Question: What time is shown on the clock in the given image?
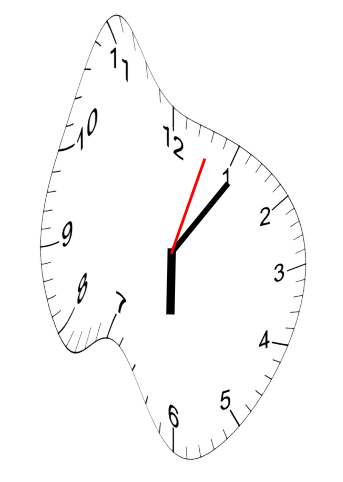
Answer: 06:06:03